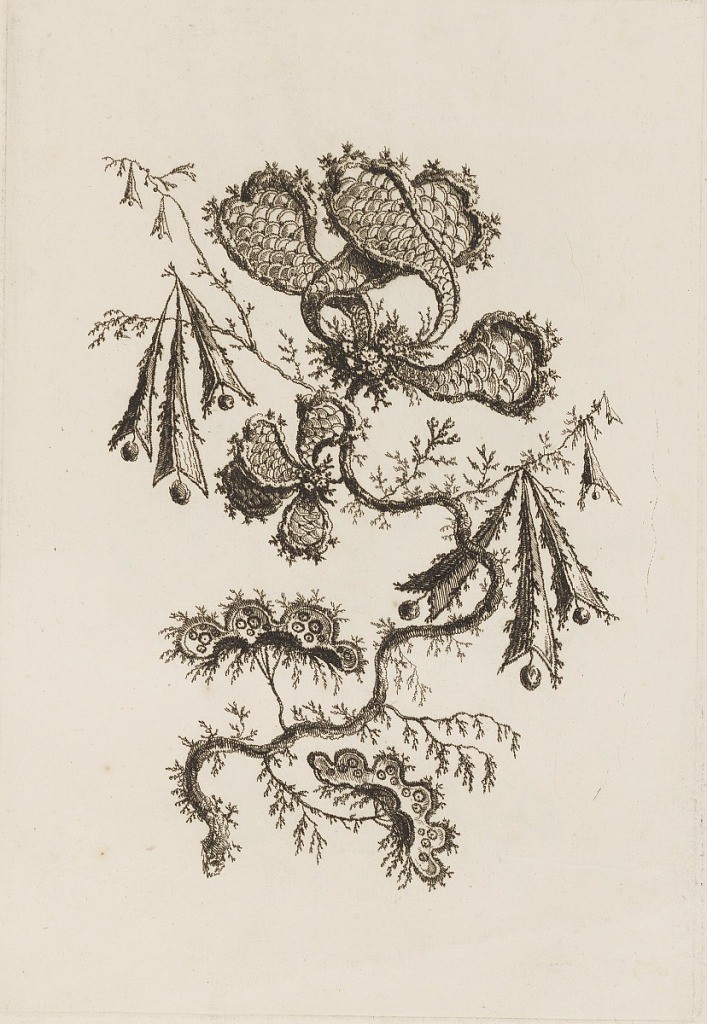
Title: Flower Branch, from "Fleures Persannes"
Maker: Jean-Baptiste Pillement, French, 1728–1808
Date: ca. 1765
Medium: Etching on paper
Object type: Print
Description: A flower branch, the larger blossoms of which have scaly, pear-shaped petals.